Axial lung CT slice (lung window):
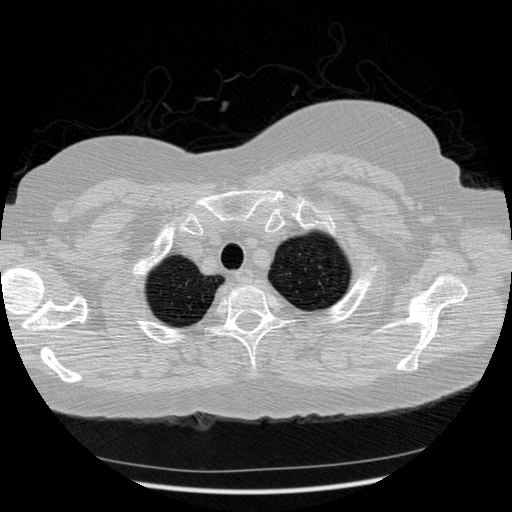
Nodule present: no